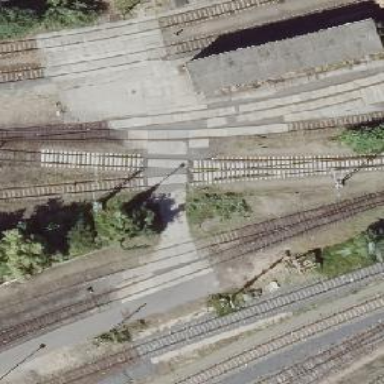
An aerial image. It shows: Railway level crossing.